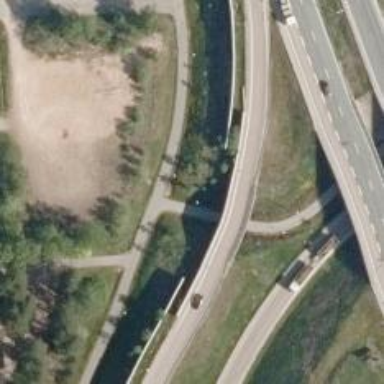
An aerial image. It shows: Asphalt surface bridge for trunk link highway.